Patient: sex F, age 56
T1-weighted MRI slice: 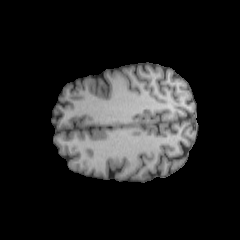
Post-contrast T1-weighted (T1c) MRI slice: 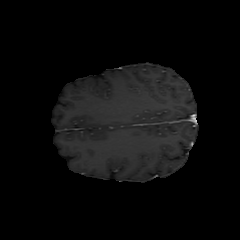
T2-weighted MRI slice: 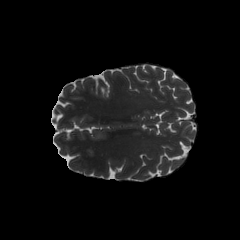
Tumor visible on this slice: no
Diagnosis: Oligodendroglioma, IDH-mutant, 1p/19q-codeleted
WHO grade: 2